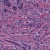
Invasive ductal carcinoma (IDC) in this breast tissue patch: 1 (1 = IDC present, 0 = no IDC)